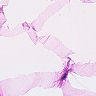
Metastatic tissue present: no